Field crop: tomato
Growth stage: 1
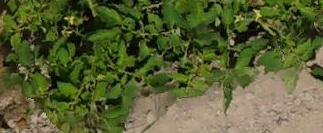
Species: tomato